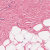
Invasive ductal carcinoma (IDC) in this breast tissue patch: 0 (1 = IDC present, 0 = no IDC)